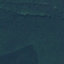
Land use / land cover class: Forest